Question: I am writing a code to document an employee system, the class can print full name, email:
'''
class Employee:
def __init__(self,first,last):
self.first=first
self.last=last
def fullname(self):
print('{} {}'.format(self.first,self.last))
def email(self):
print('{}.{}@email.com'.format(self.first,self.last))
emp_1=Employee('John','Smith')
emp_1.first='Jim'
print(emp_1.first)
print(emp_1.email())
print(emp_1.fullname())
'''
Output is like this:

I don't understand why when I call methods ('email()', 'fullname()'), I have a 'None' within the output?
The output is:
'''
Jim
Jim.Smith@email.com
None
Jim
Smith
None
'''
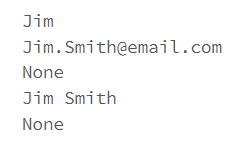
Answer: You are using the method call inside a 'print' function. So it will try to print the value which is returned from the method. Since you are not returning anything from the method, it prints 'None'.
You can always return the value instead of printing them inside. Example.
'''
class Employee:
def __init__(self, first, last):
self.first = first
self.last = last
def fullname(self):
# just printing the name will not return the value.
return '{} {}'.format(self.first, self.last)
def email(self):
# same, use a return statement to return the value.
return '{}.{}@email.com'.format(self.first, self.last)
emp_1 = Employee('John', 'Smith')
emp_1.first = 'Jim'
print(emp_1.first)
print(emp_1.email()) # print what is returned by the method.
print(emp_1.fullname())
'''
It will give a proper output like
'''
Jim
Jim.Smith@email.com
Jim Smith
'''